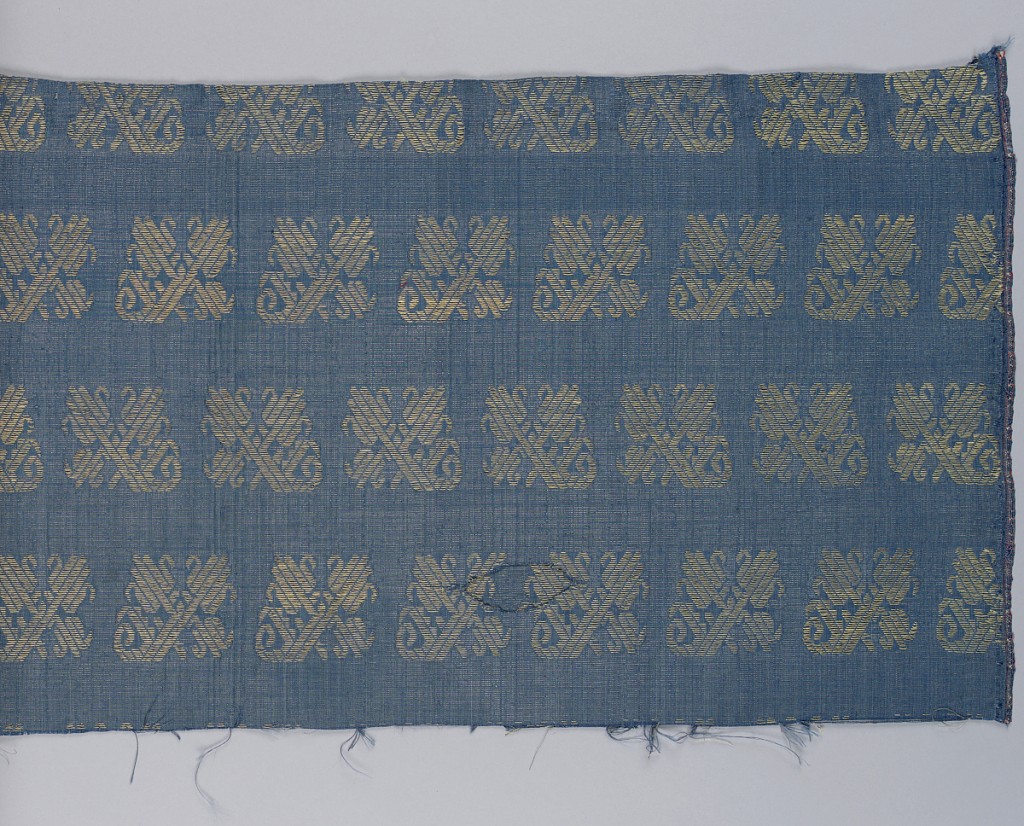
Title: Panel
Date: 17th century
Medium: silk and metallic thread Technique: plain compound cloth, brocaded
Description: Ground fabric of dull blue plain cloth with extra wefts of silver thread shot through in alternate weft rows. Small scale pattern pf stylized floral forms, arranged in horizontal rows, brocaded in silver gilt.